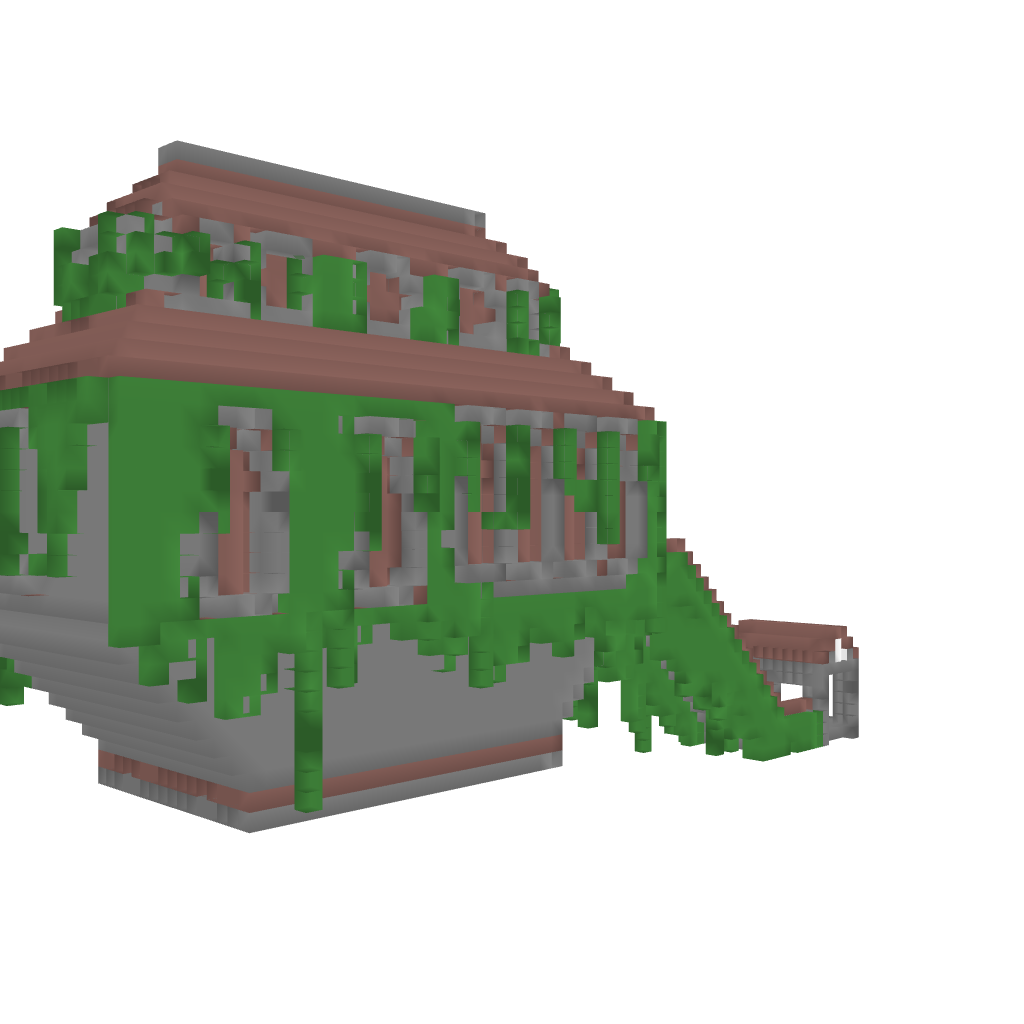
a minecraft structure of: Dracula's rest bad low quality